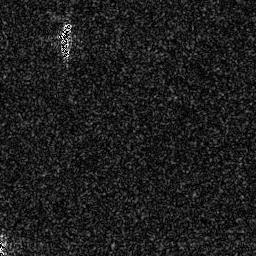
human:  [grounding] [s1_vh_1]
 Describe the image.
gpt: In the satellite image, there is  <ref>1 small ship </ref> <box>[[21, 7, 28, 16, 0]]</box> located at top left.